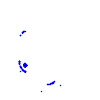
Particle: electron